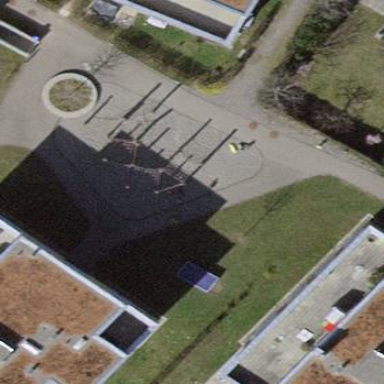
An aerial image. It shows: Playground area for leisure land.